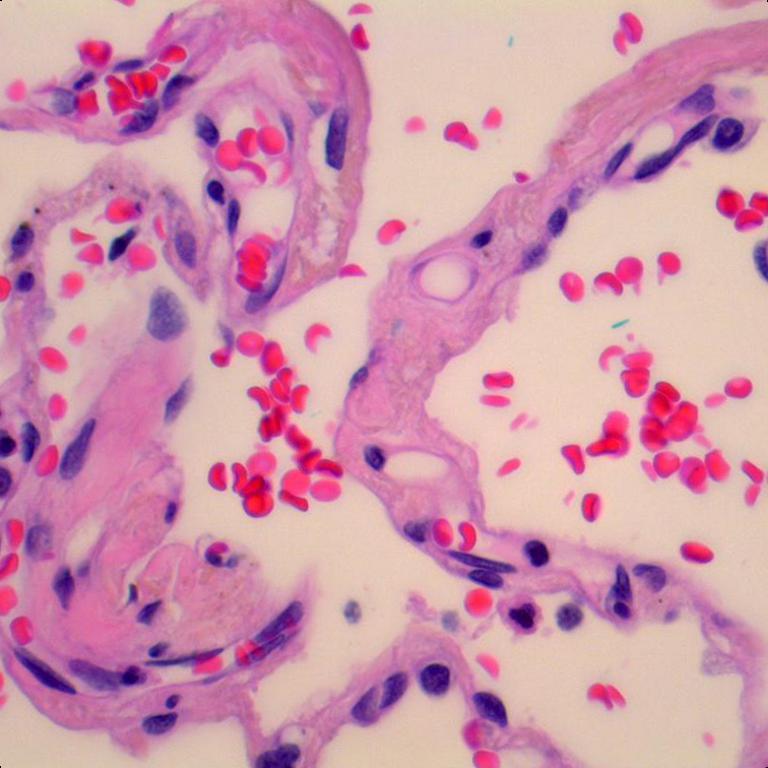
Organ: lung
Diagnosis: benign